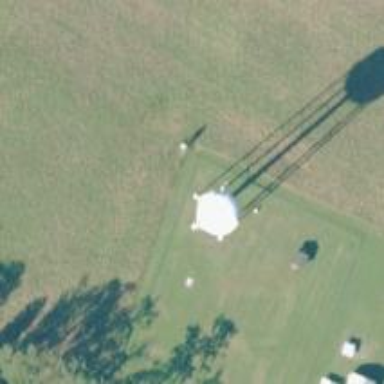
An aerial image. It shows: Water tower that is man-made.